Aerial crown-view tile of a tropical tree (Barro Colorado Island, Panama), acquired 20250818:
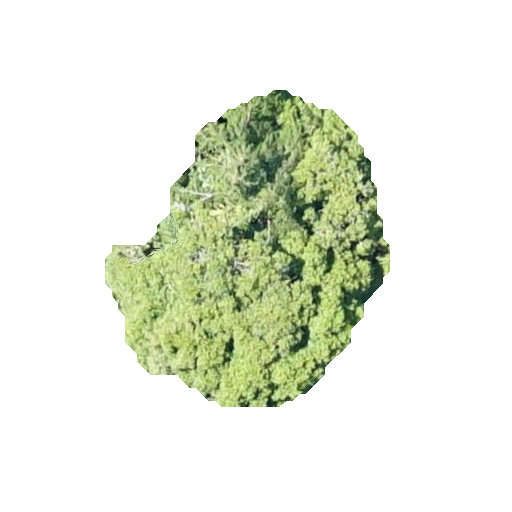
Species: Alseis blackiana
GBIF accepted scientific name: Alseis blackiana
Crown area: 86.382 m²